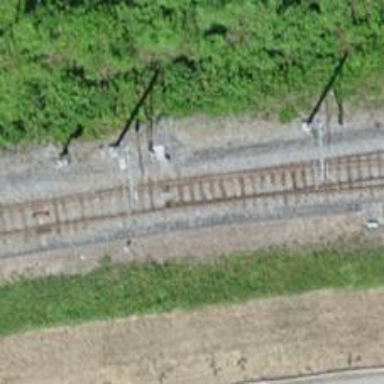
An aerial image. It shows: Railway switch.